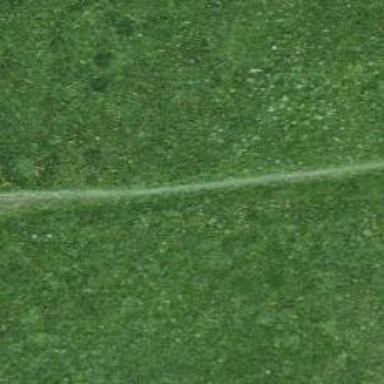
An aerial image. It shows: Path covered with grass.